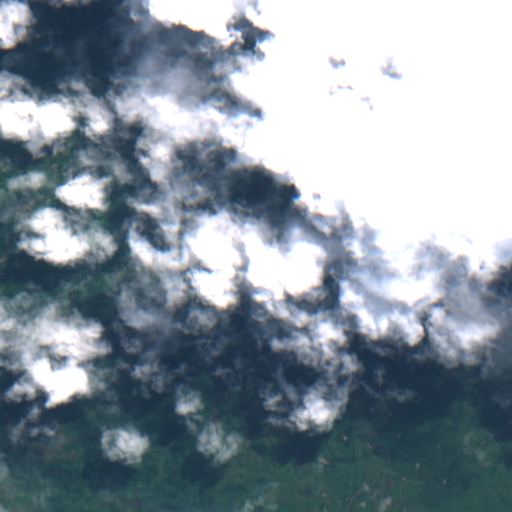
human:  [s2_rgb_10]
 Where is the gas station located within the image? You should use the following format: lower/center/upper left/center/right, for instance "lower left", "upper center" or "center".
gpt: The gas station is located in the upper center of the image.
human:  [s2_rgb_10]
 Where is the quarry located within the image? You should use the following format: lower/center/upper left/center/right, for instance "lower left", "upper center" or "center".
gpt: There is no quarry in the image.